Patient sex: M
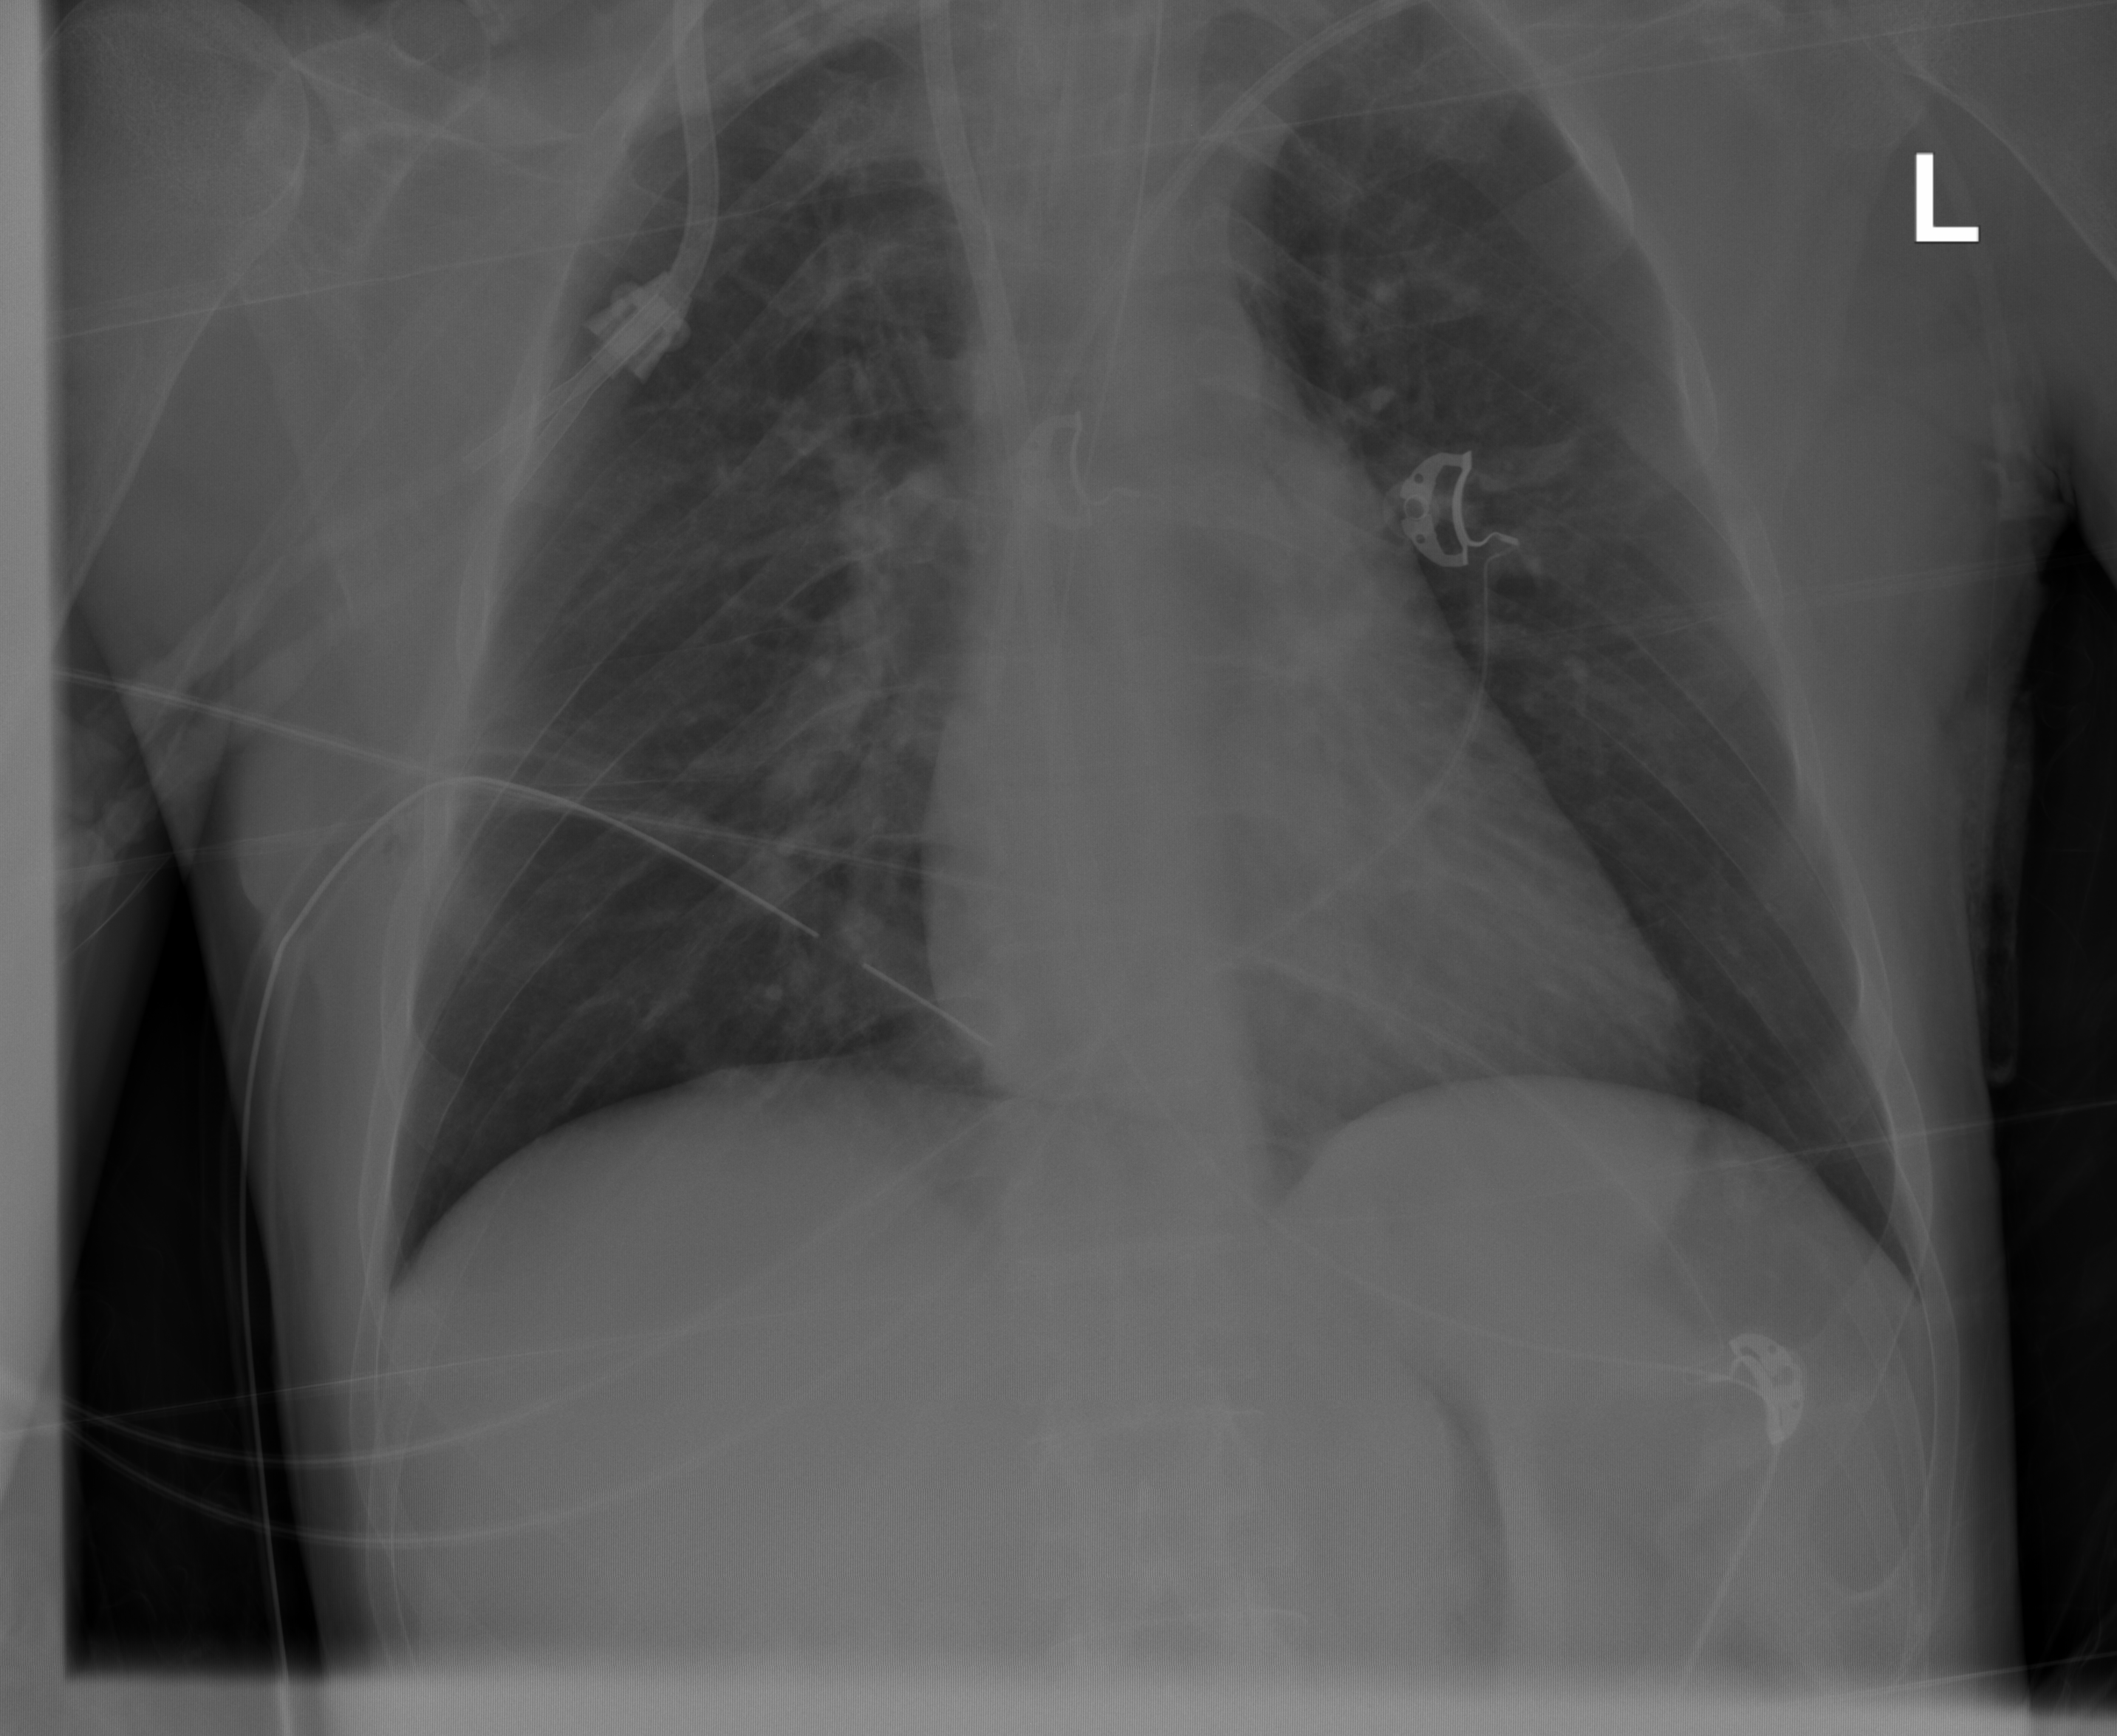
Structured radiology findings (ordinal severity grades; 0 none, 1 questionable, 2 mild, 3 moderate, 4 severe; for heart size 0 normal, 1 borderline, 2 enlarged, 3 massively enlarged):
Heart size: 0
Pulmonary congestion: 1
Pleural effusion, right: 0
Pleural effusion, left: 0
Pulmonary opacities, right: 0
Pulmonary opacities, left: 0
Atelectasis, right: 2
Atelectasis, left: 2